九年级 · 变换几何
如图, 在平面直角坐标系 $x O y$ 中, 点 $A(1,0), B(0,2)$. 将线段 $A B$ 绕点 $A$ 顺时针旋转 $90^{\circ}$ 得到线段 $A C$,则点 $C$ 的坐标为 $\qquad$ .


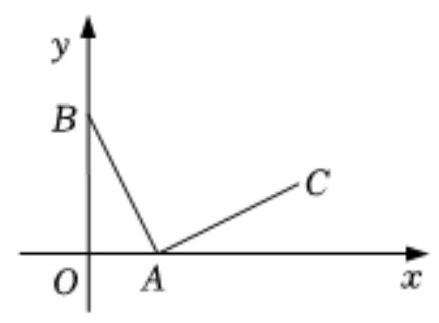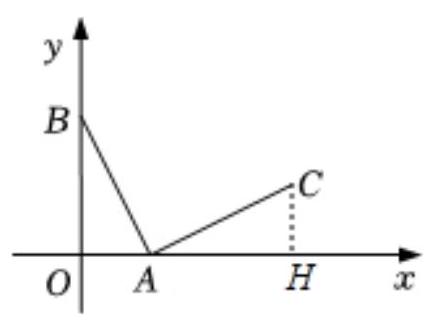
答案:  $(3,1)$

解析: 解: 过点 $C$ 作 $C H \perp x$ 轴于点 $H$,

$\because A(1,0), B(0,2)$,

$\therefore O A=1, O B=2$,

$\because \angle A O B=\angle A H C=\angle B A C=90^{\circ}$,

$\therefore \angle B A O+\angle C A H=90^{\circ}, \angle C A H+\angle A C H=90^{\circ}$,

$\therefore \angle B A O=\angle A C H$.

在 $\triangle A O B$ 和 $\triangle C H A$ 中,

$$
\left\{\begin{array}{l}
\angle A O B=\angle C H A \\
\angle B A O=\angle A C H \\
A B=C A
\end{array}\right.
$$

$\therefore \triangle A O B \cong \triangle C H A(A A S)$,

$\therefore O A=C H=1, O B=A H=2$,

$\therefore O H=O A+A H=1+2=3$,

$\therefore C$ 点坐标为 $(3,1)$.

故答案为 $(3,1)$.

本题考查全等三角形的判定与性质, 以及旋转中的坐标变化.

过点 $C$ 作 $C H \perp x$ 轴于点 $H$, 证明 $\triangle A O B \cong \triangle C H A(A A S)$, 推出 $O A=C H=1, O B=A H=2$, 可得结论.